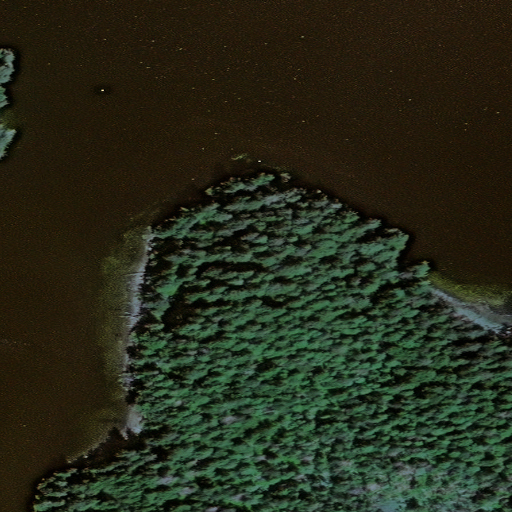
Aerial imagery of cape in Alaska named Zeal Point containing only unknown